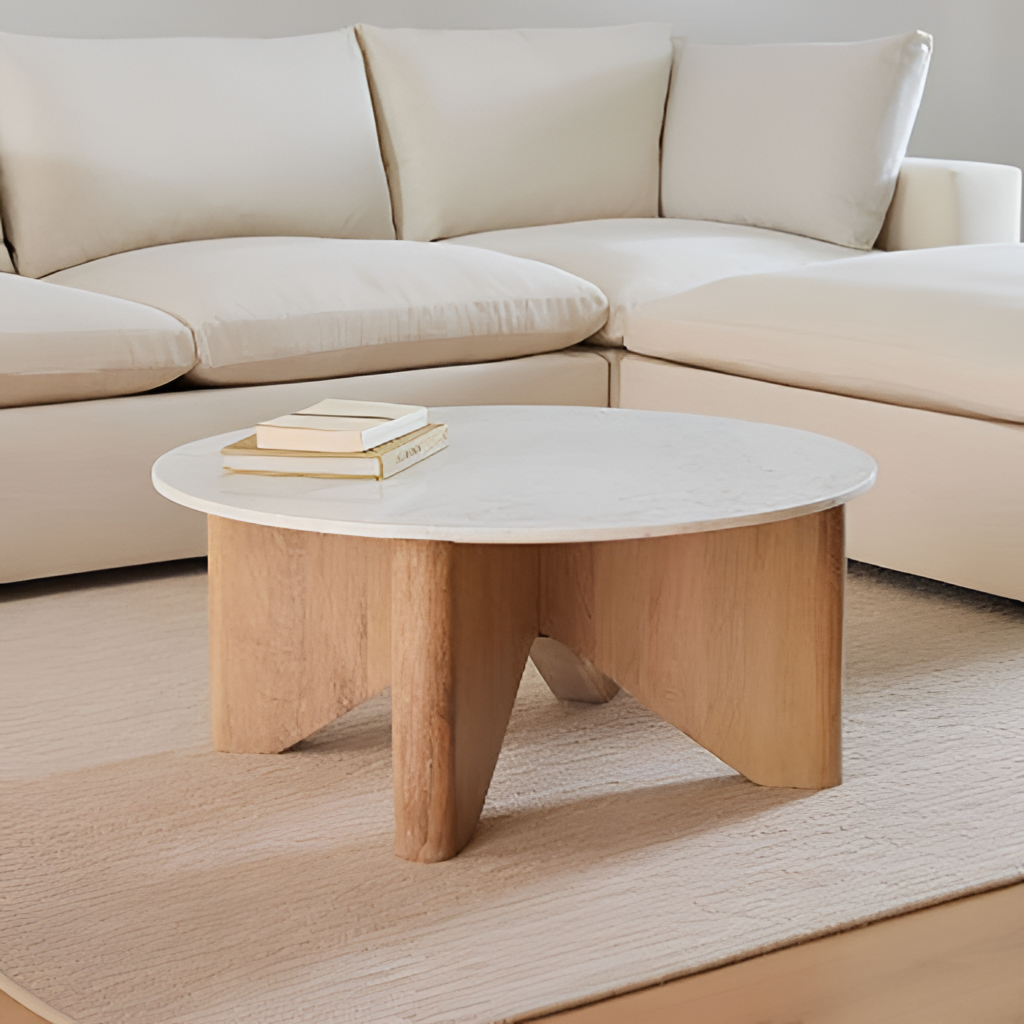
cream fabric sectional sofa, living room, minimalist, wood flooring, with plank pattern, paint wallpaper, with solid pattern